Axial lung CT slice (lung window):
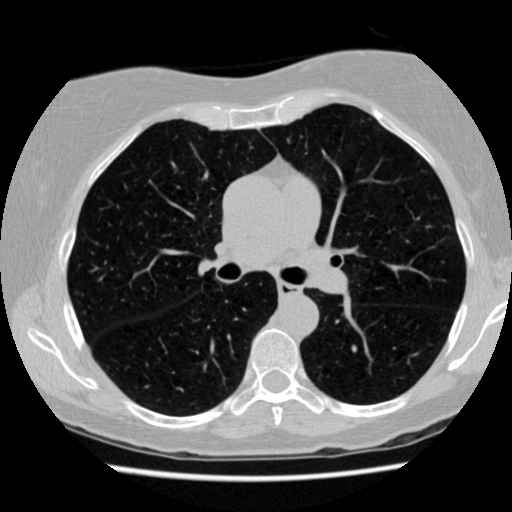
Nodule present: no